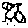
Label: bird